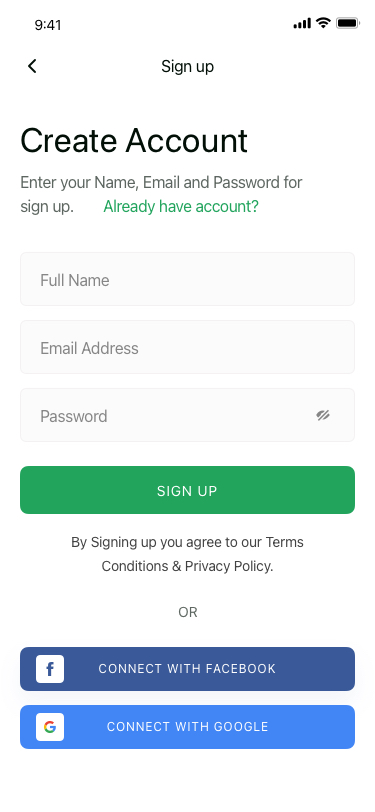
Text in this UI design:
Create Account
Enter your Name, Email and Password for sign up.
Already have account?
By Signing up you agree to our Terms Conditions & Privacy Policy.
OR